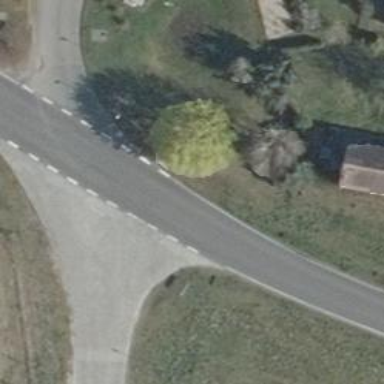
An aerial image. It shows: Secondary road with asphalt surface.